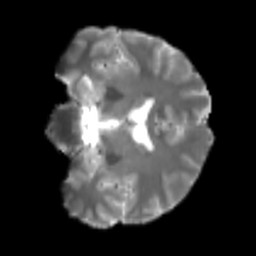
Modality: T2w
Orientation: coronal
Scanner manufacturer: siemens
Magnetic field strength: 3 T
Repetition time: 4 s
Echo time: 0.0594 s